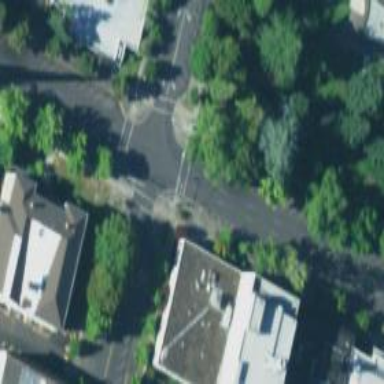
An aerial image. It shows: Secondary road with separate asphalt sidewalks.